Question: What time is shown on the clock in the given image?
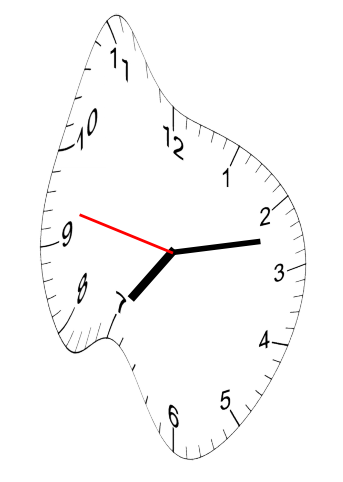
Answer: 07:12:47